Question: I recently installed MVC 4 Beta, and, when I hit F5 for any of my MVC 4 projects I get the error below. Also, if I run 'aspnet_regiis -i', I get the same screenshot.
Is there a way to repair just this one dll? Or, should I wipe out everything .NET- and MVC-related on my machine, then re-install .NET + MVC 4? Thanks.

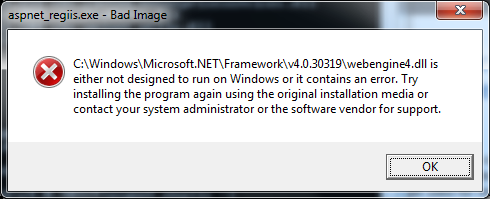
Answer: Apply official Microsoft <URL>
<URL>